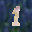
Label: 1